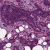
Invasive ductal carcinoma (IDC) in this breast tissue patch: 1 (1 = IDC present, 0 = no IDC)